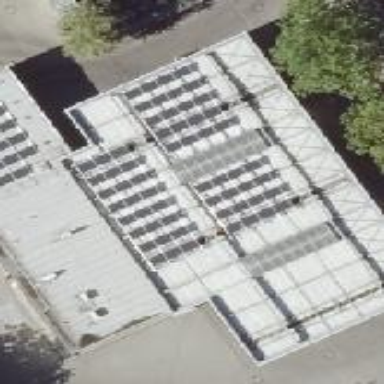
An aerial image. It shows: View of roof of building.